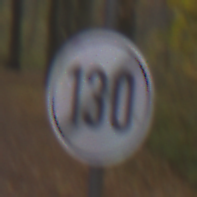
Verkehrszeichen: EndeGeschwindigkeit130
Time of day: MorningAfternoon
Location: Outdoor (Nature)
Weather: Overcast
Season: Autumn
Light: Natural